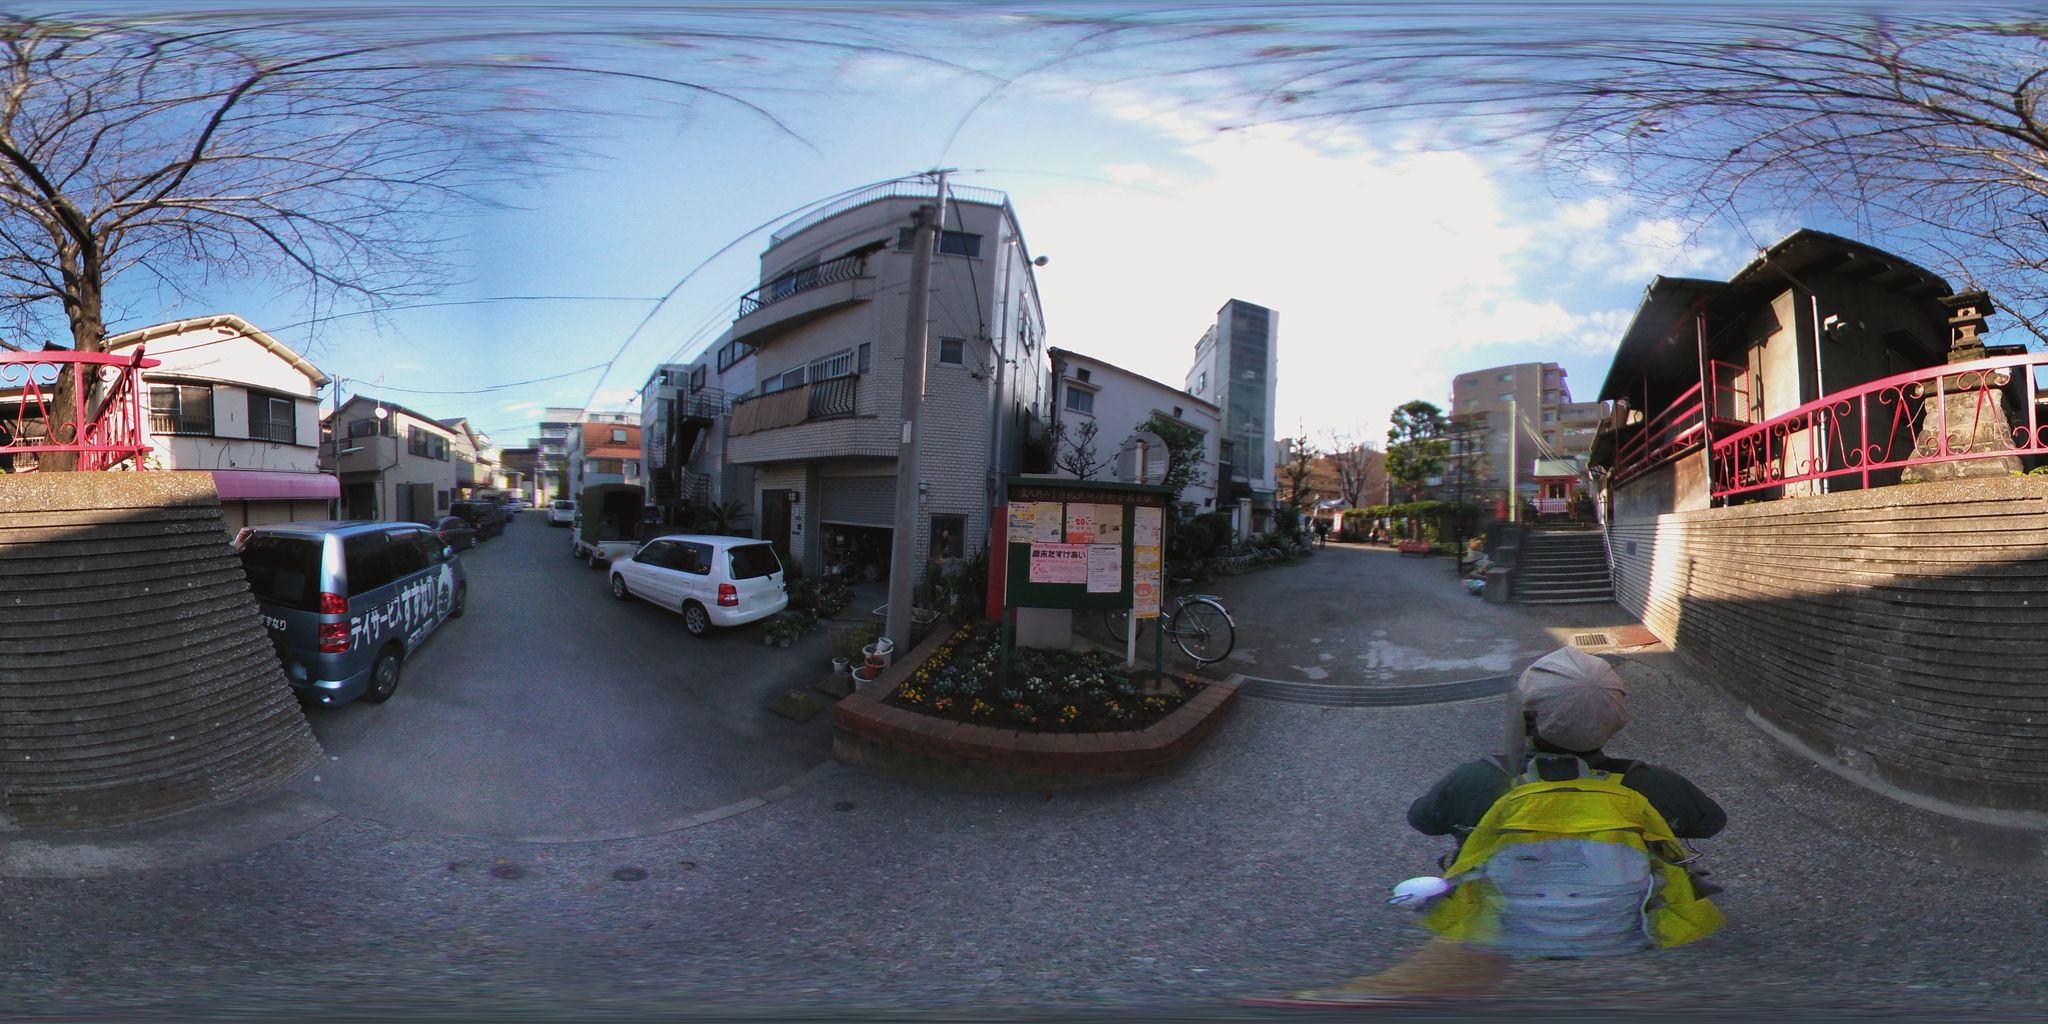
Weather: snowy
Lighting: day
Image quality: good
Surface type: walking surface
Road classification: service, footway
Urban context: urban centre
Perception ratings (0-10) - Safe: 1.1, Lively: 6.75, Beautiful: 3.41, Boring: 2.54, Depressing: 3.5, Wealthy: 4.07